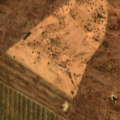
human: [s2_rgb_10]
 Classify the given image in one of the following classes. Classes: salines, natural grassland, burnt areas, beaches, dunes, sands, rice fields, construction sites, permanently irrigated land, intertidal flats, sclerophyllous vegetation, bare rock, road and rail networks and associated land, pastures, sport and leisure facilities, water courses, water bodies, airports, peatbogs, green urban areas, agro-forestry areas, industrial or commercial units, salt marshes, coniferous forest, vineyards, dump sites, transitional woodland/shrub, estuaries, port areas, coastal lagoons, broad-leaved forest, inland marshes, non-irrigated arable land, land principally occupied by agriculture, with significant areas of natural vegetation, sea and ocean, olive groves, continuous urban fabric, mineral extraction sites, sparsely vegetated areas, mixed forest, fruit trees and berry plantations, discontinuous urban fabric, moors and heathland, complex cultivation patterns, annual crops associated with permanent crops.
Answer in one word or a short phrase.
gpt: non-irrigated arable land, agro-forestry areas, transitional woodland/shrub